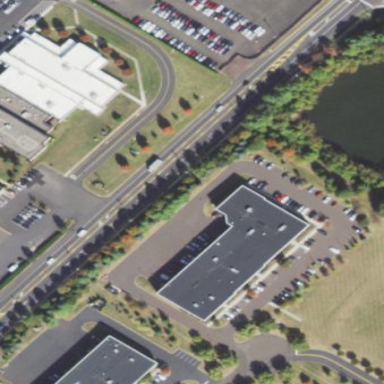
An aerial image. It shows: Commercial building.